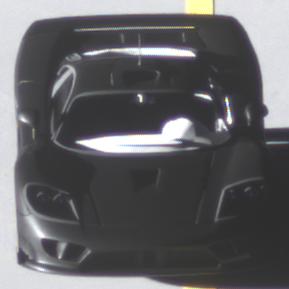
Make: Saleen
Model: S7
Detailed model: -
Model produced from: 2000
Model produced until: 2008
Doors: 2
Color: black
Road condition: dry road
Daytime: sunrise or sunset
Contrast: high contrast